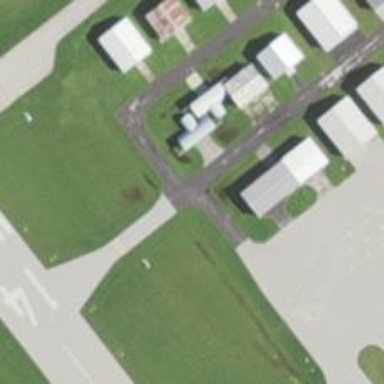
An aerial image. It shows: View of taxiway at the airport.